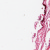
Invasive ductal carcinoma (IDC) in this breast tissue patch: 0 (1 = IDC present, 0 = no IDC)